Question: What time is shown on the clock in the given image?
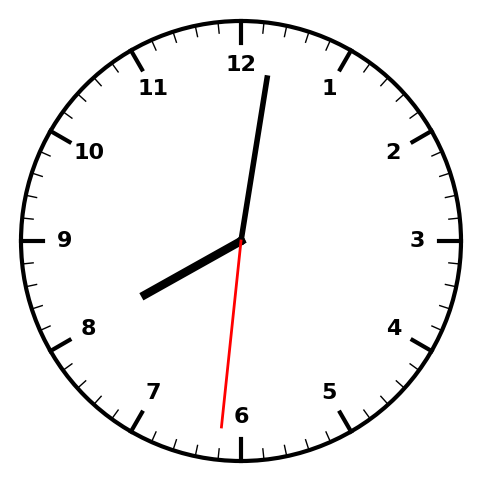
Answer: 08:01:31